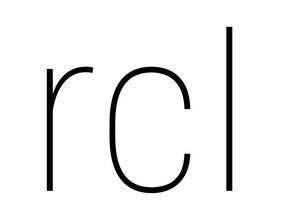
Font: Roboto_Condensed_Thin